The plot shows how the frequency content of a bearing vibration signal evolves over time (STFT spectrogram). Classify the bearing condition as one of: normal, inner_race, outer_race, ball.
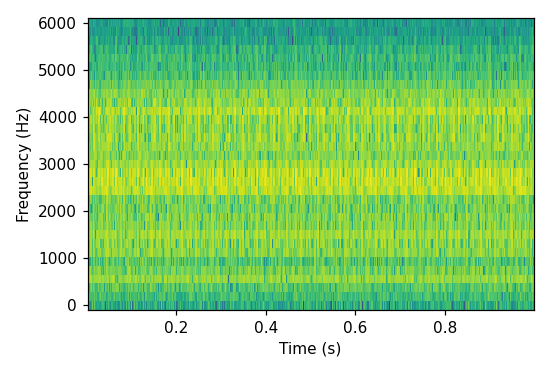
Answer: inner_race